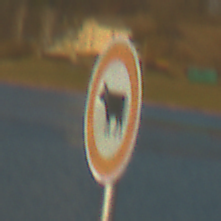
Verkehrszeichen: VerbotViehtrieb
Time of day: SunriseSunset
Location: Outdoor (RoadRail)
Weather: PartlyCloudy
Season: NotSpecified
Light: Natural